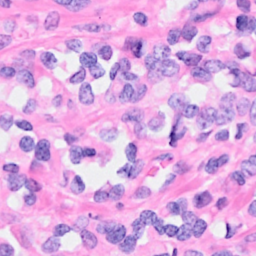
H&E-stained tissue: Breast